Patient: sex M, age 30
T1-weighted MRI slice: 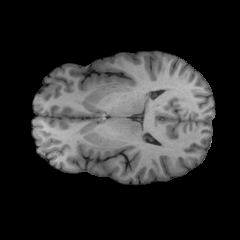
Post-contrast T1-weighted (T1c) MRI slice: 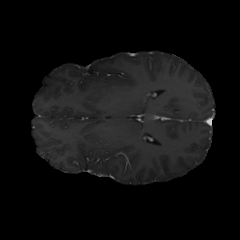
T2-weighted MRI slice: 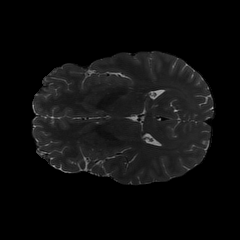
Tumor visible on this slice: no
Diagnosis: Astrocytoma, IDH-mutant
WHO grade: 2